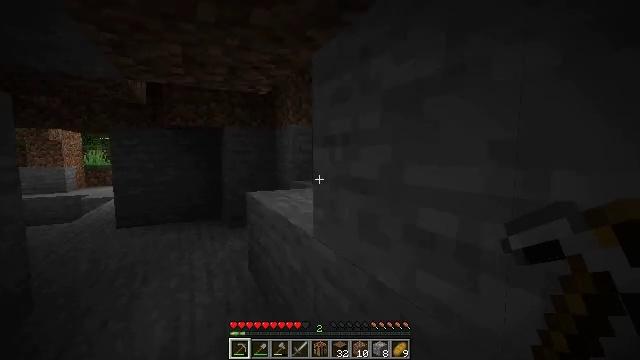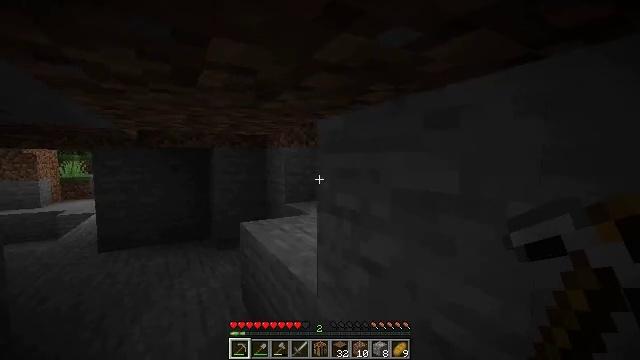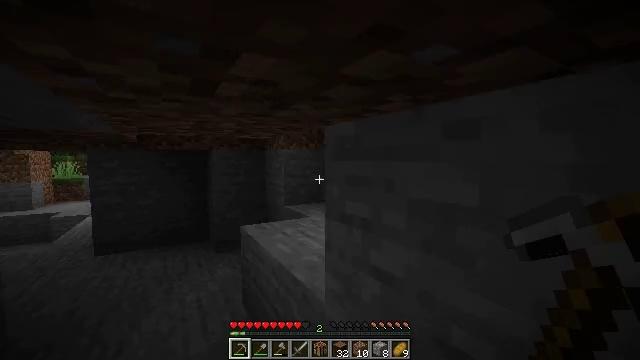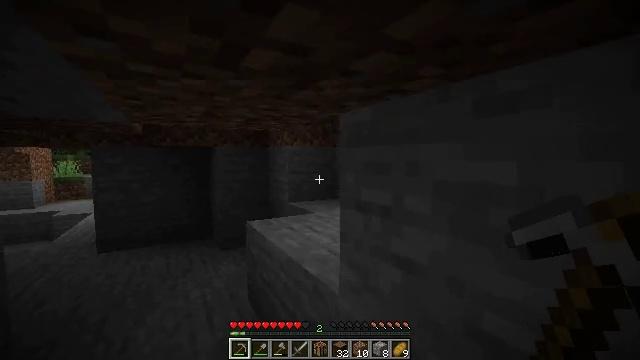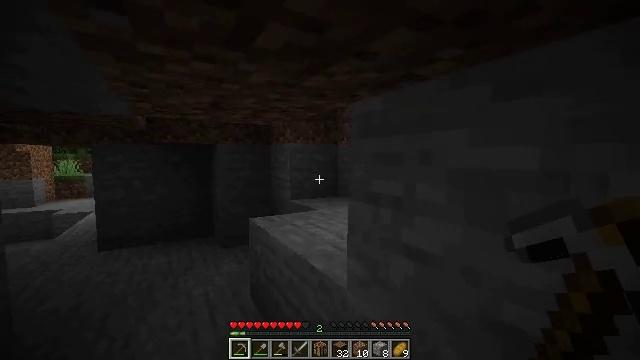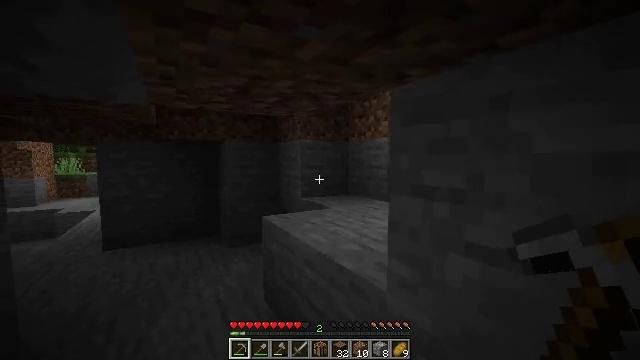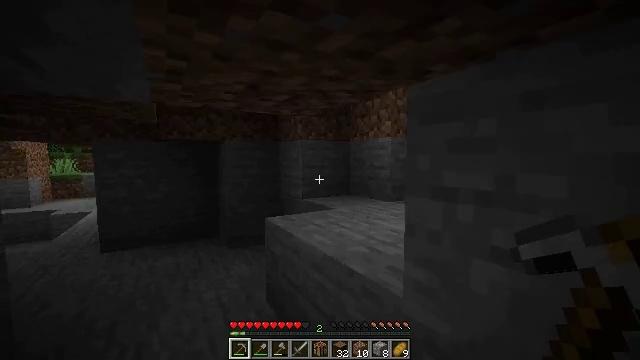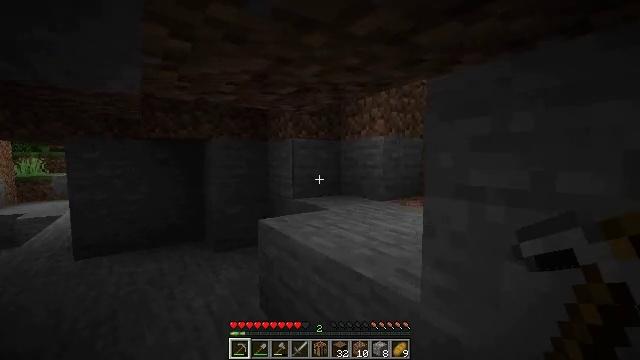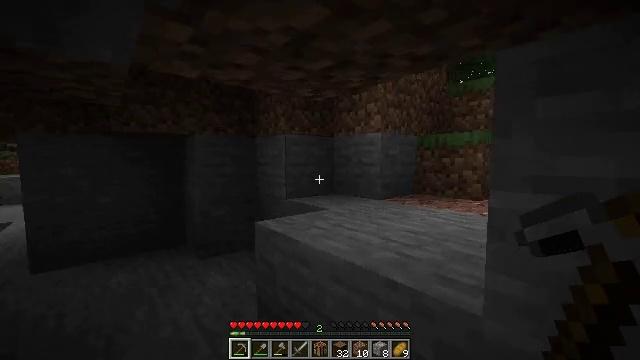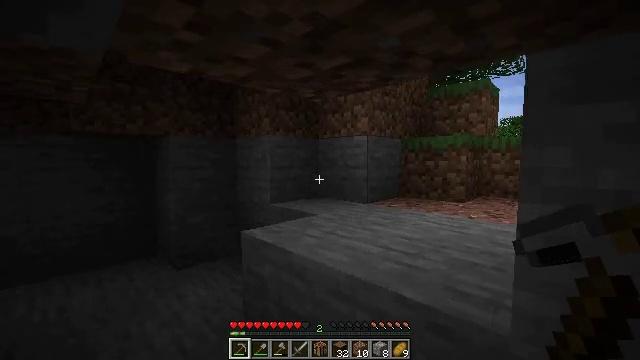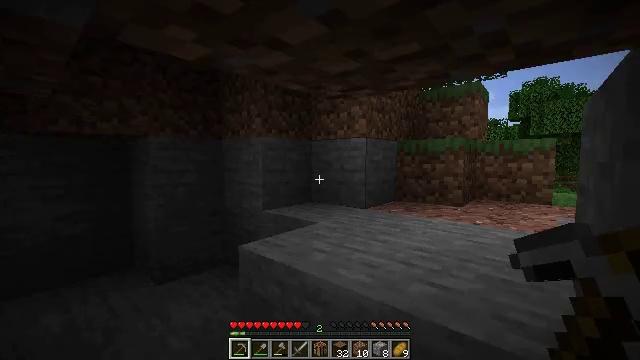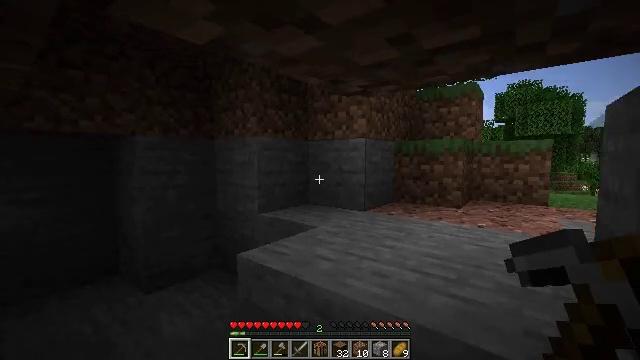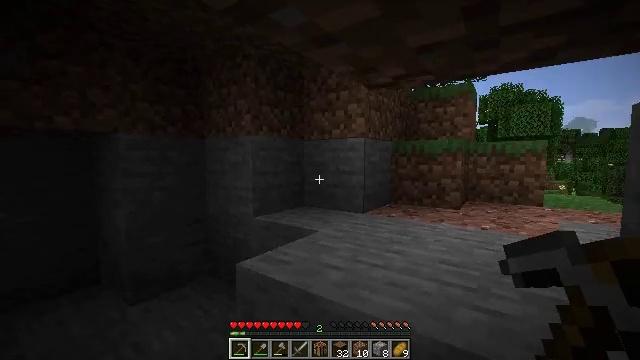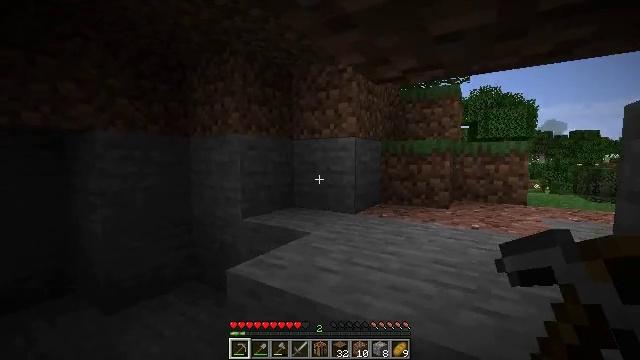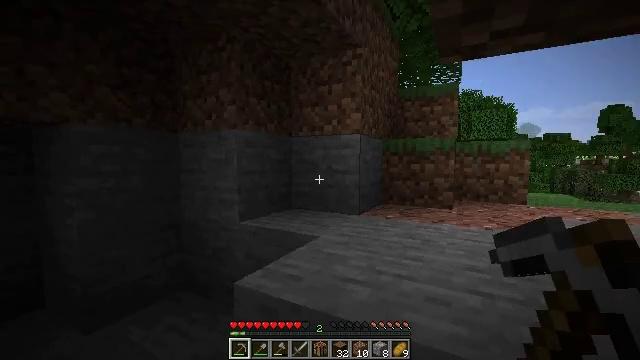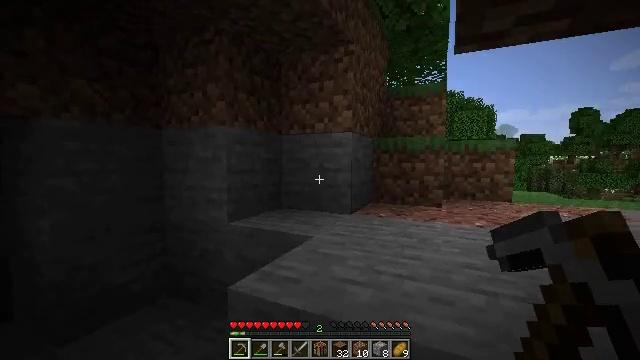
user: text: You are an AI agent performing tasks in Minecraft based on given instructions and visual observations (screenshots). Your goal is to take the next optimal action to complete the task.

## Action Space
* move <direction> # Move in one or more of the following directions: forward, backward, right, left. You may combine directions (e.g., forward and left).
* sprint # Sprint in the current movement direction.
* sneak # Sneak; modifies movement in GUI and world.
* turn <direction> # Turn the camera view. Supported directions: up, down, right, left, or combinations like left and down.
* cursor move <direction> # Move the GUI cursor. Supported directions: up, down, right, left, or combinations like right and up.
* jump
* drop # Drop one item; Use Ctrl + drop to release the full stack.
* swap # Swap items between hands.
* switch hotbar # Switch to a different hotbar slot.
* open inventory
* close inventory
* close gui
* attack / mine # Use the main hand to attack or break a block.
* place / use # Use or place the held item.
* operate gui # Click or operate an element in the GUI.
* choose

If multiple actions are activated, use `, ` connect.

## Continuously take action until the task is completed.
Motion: motion action
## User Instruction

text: Harvest kelp from the ocean.
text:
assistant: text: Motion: move forward and move left, turn right, jump
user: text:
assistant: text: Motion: move forward and move left, jump
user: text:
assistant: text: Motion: move forward and move left
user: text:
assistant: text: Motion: move forward and move left
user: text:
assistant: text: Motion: move forward and move left
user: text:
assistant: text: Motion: move forward and move left
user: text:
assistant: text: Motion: move forward and move left, turn right
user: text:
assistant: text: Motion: move forward and move left, turn right
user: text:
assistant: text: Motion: move forward and move left, turn right
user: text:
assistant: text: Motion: move forward and move left, turn right
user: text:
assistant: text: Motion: move forward and move left, turn right
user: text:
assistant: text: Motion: move forward and move left, turn right
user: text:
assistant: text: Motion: move forward and move left, turn right
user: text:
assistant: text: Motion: move forward and move left, turn right
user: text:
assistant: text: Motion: move forward and move left, turn right
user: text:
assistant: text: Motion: move forward and move left, turn right
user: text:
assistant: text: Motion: move forward and move left, turn right
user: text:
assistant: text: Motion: move forward and move left, turn right
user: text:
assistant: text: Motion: move forward and move left, turn right
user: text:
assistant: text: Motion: move forward and move left, turn right
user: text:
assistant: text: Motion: move forward and move left, turn right
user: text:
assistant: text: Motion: move forward and move left, turn right
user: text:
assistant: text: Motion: move forward and move left, turn right
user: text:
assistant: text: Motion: move forward, turn right
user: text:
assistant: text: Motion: move forward, turn right
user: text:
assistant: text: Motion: move forward, turn right
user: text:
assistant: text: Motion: move forward, turn right, jump
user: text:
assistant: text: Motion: move forward, turn right, jump
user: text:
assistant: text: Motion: move forward, turn right and down, jump
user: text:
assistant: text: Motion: move forward, turn right and down, jump